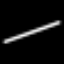
Label: line